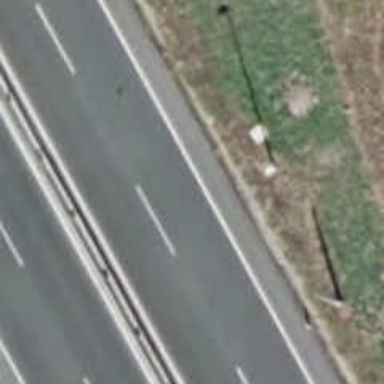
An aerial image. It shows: Trunk highway.